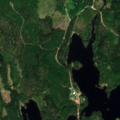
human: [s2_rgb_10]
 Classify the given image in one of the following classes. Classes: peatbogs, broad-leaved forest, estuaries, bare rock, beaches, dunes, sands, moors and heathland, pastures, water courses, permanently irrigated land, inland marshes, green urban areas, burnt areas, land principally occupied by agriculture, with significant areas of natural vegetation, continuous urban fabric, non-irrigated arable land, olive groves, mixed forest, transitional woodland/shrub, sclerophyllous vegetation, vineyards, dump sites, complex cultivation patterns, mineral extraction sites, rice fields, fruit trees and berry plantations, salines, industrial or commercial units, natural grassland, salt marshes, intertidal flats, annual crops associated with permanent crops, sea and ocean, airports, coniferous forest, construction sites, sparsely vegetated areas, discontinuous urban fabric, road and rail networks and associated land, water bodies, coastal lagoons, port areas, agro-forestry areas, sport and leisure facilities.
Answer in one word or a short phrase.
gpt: coniferous forest, mixed forest, transitional woodland/shrub, water bodies